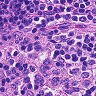
Metastatic tissue present: no